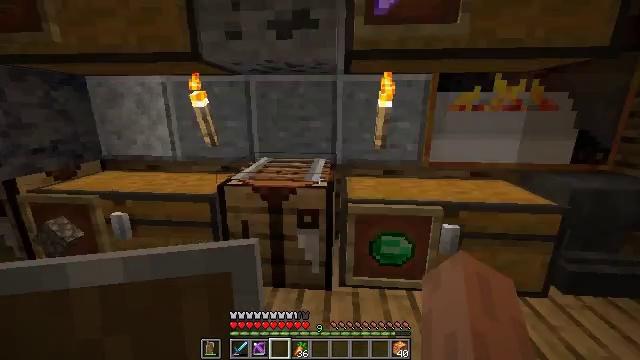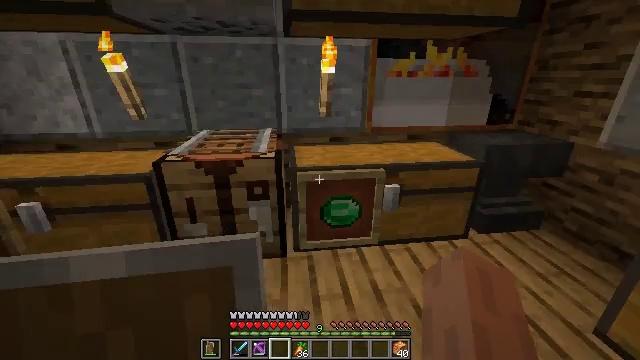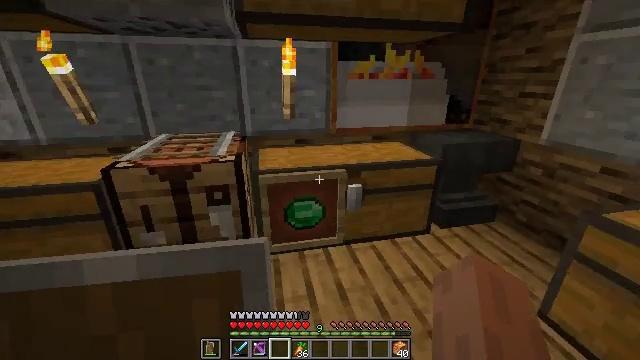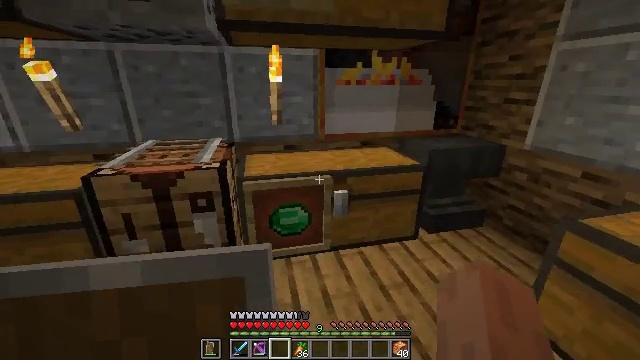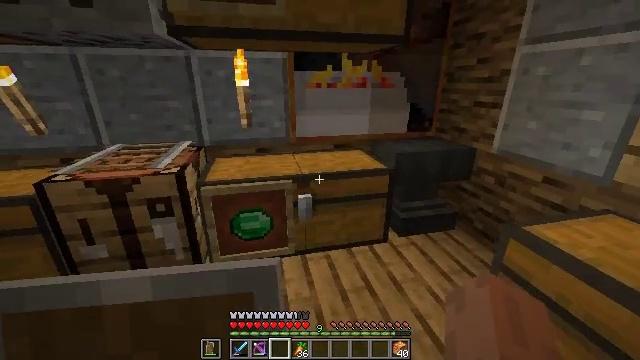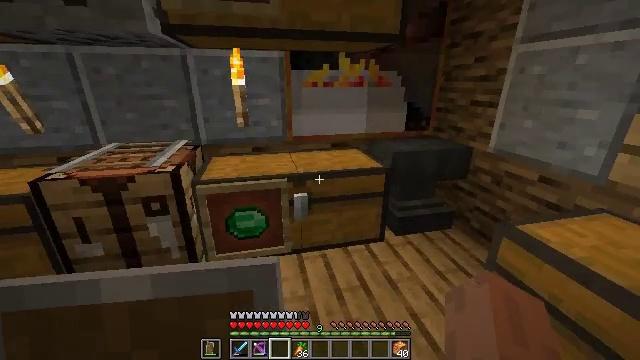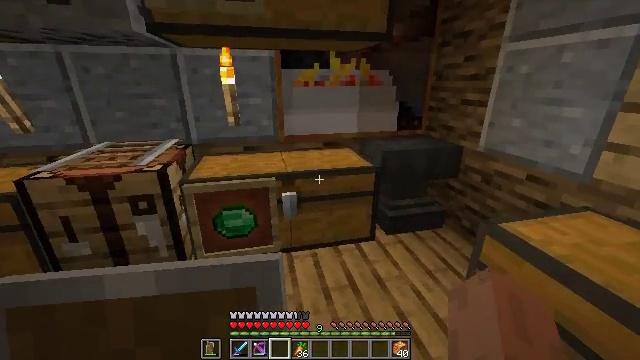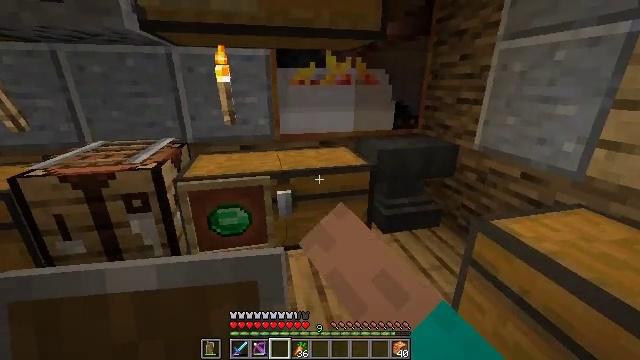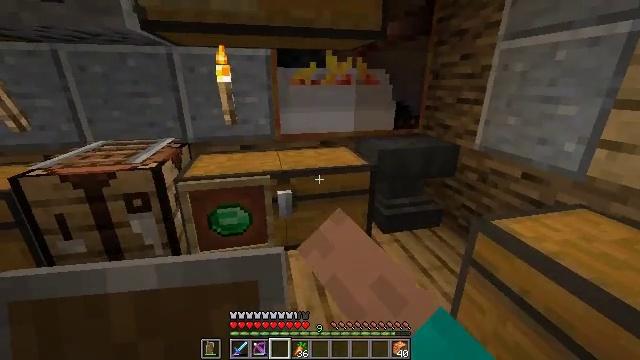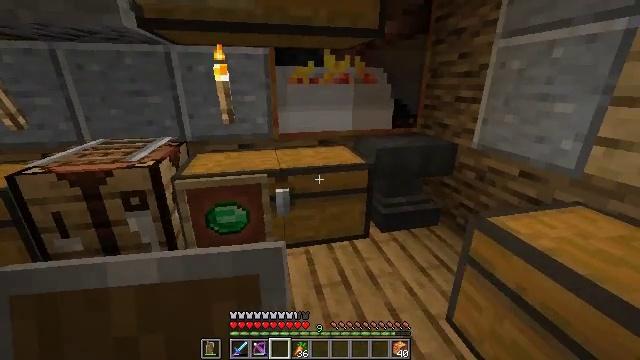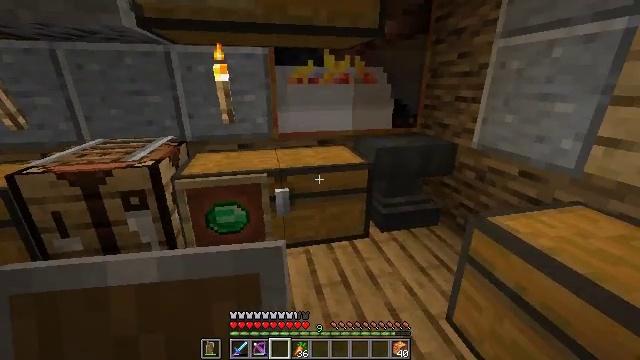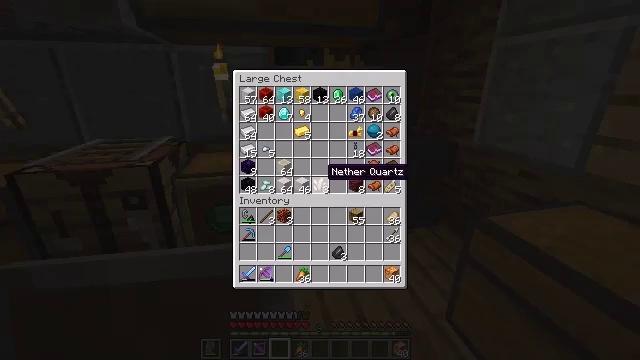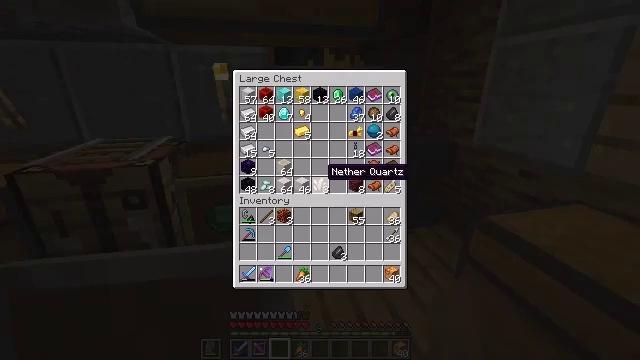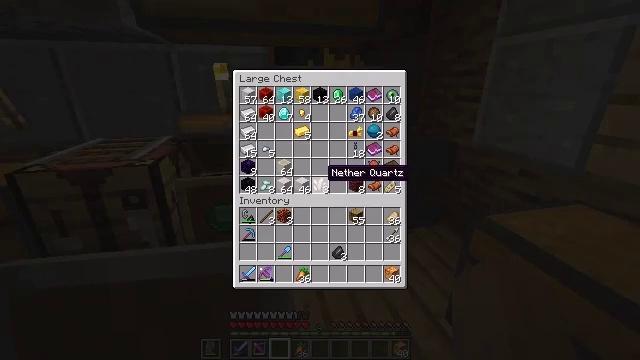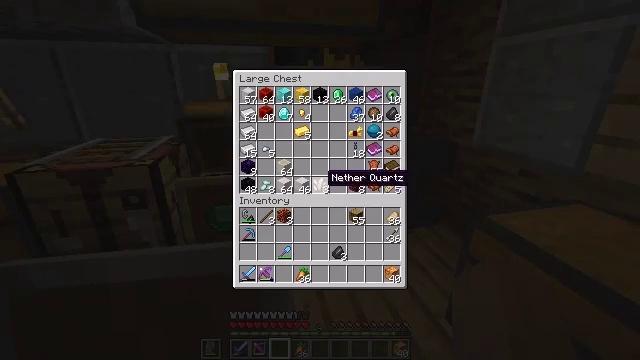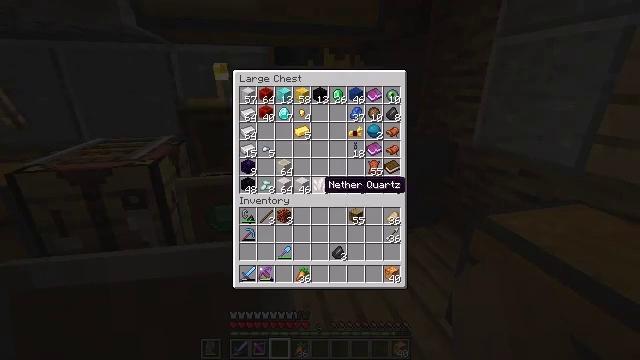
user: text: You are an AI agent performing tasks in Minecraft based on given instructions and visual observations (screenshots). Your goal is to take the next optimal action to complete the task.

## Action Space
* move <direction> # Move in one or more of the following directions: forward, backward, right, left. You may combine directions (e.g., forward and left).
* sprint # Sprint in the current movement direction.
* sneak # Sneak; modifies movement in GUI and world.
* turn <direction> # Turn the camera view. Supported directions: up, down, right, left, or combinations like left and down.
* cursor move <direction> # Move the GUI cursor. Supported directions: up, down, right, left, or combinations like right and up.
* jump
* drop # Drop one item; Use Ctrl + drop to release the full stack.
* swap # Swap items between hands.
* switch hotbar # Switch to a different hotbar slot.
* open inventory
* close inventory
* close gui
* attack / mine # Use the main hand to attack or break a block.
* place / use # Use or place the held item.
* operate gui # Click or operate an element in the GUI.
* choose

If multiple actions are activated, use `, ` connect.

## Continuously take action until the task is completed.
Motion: motion action
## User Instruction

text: Collect the oak planks from the structure.
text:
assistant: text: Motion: move right, turn right and down
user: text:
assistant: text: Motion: move right, turn right
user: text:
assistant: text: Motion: move right, turn up
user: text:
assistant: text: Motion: move right
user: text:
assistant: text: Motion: no_op
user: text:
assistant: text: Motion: use / place
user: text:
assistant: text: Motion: use / place
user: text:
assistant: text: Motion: use / place
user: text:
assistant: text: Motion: no_op
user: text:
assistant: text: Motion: no_op
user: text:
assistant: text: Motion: open gui
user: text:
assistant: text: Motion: sneak
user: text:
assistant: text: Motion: sneak
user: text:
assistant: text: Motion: sneak
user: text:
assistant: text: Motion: sneak
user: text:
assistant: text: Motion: sneak
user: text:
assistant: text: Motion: sneak, cursor move down
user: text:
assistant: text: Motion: sneak
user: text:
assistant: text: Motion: sneak, cursor move left
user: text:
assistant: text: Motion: sneak
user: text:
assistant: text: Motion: sneak
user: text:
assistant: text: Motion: sneak
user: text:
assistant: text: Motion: sneak, operate gui
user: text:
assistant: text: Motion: sneak, operate gui
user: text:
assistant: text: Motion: sneak
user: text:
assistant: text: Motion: sneak
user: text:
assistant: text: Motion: no_op
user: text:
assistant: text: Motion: close gui
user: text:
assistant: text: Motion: no_op
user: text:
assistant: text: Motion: no_op